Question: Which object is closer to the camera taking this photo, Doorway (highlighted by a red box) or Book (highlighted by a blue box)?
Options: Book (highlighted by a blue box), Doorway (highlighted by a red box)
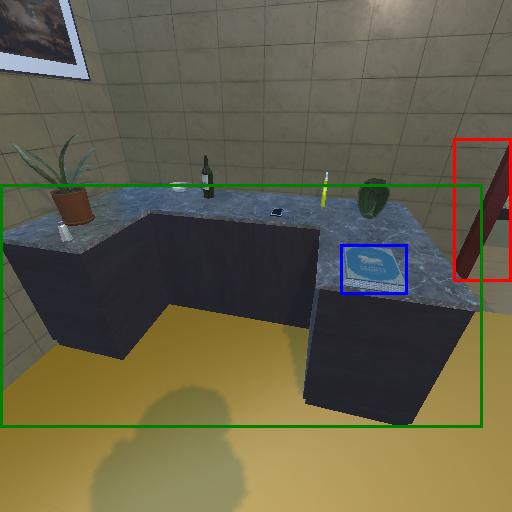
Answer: Book (highlighted by a blue box)